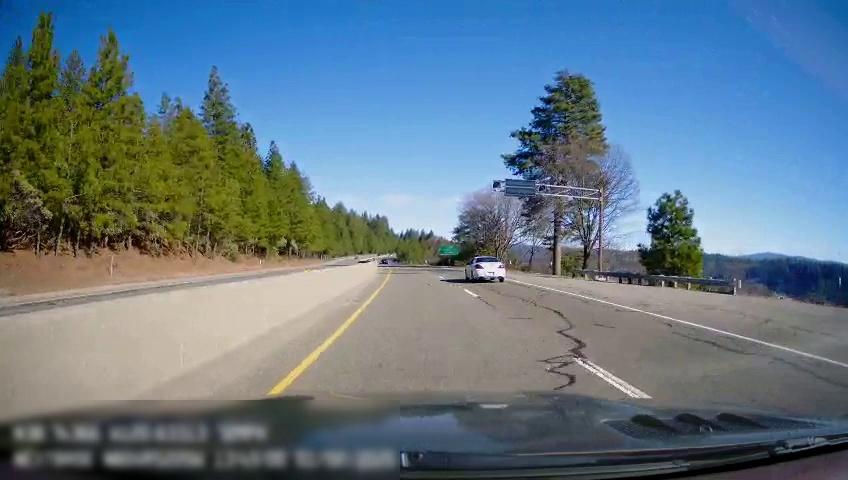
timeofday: Day
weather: Sunny
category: Drivable Space
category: Drivable Space
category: Vehicles | Car
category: Lanes | Current Lane
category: Lanes | Current Lane
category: Lanes | Alternate Lane
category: Lanes | Opposite Lane
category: Traffic | Signs